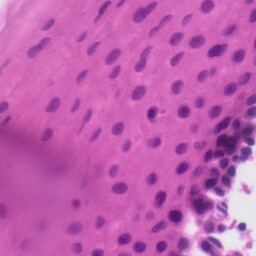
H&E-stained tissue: Tonsil